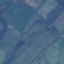
Label: Pasture